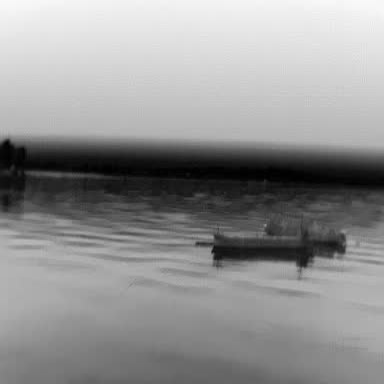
There is a liner in the infrared image.